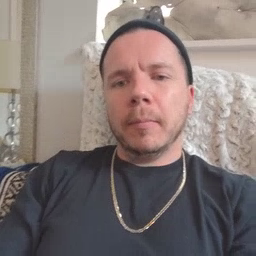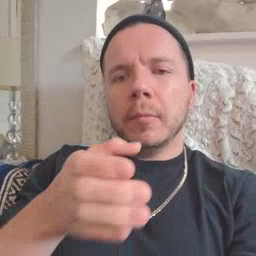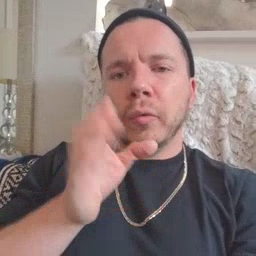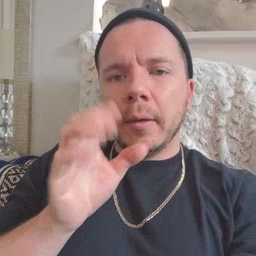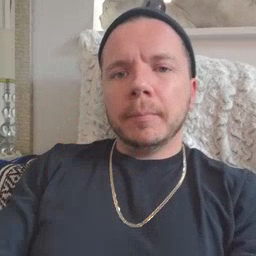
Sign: drink